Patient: sex F, age 58
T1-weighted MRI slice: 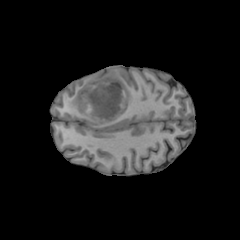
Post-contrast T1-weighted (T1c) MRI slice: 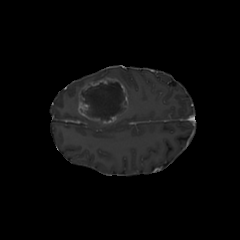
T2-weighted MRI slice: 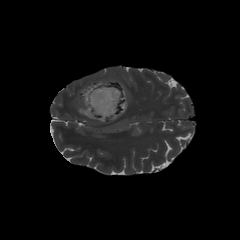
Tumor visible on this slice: yes
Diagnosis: Glioblastoma, IDH-wildtype
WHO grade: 4